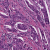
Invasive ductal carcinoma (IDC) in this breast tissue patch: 1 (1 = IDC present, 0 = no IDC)